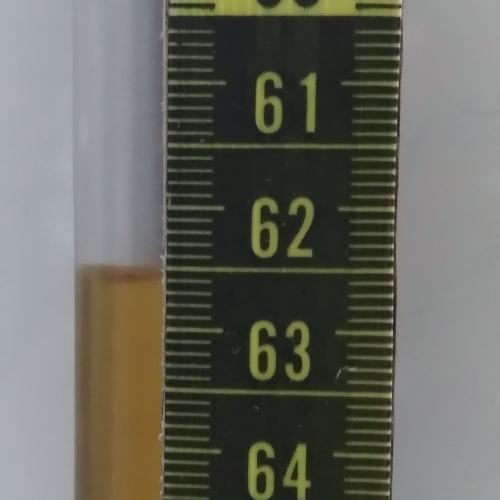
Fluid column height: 62.6 cm